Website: bh-photo
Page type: orders-overview
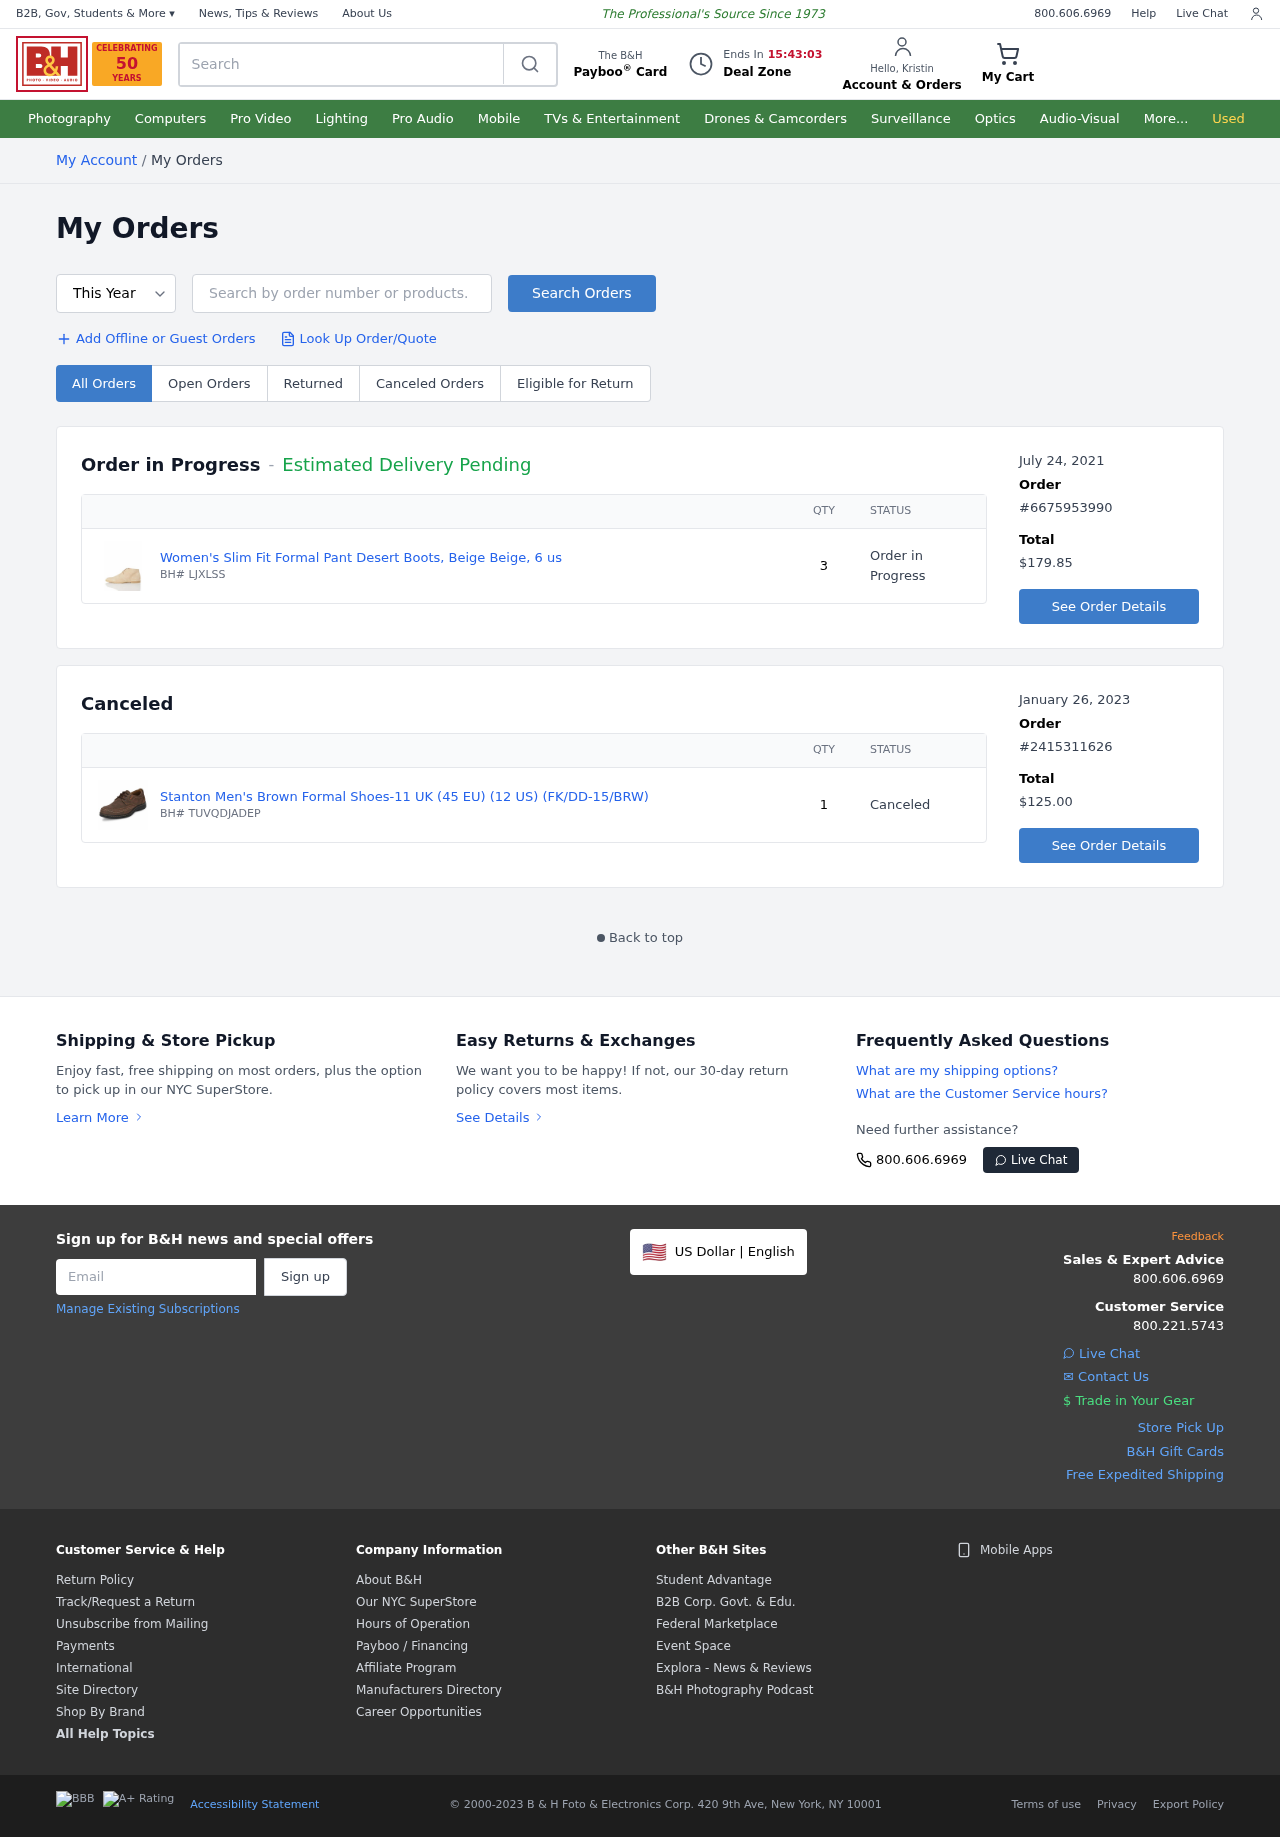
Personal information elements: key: PII_FIRSTNAME
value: Kristin
Product elements: key: PRODUCT1_NAME
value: Women's Slim Fit Formal Pant Desert Boots, Beige Beige, 6 us
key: PRODUCT1_QUANTITY
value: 3
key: PRODUCT2_NAME
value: Stanton Men's Brown Formal Shoes-11 UK (45 EU) (12 US) (FK/DD-15/BRW)
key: PRODUCT2_QUANTITY
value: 1
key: PRODUCT1_SKU
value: BH# LJXLSS
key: PRODUCT2_SKU
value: BH# TUVQDJADEP
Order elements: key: ORDER_DATE
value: July 24, 2021
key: ORDER_ID
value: #6675953990
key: ORDER_TOTAL
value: $179.85
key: ORDER_DATE2
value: January 26, 2023
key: ORDER_ID2
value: #2415311626
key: ORDER_TOTAL2
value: $125.00
Search elements: key: HEADER_SEARCH
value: Search
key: SEARCH_ORDERS
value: Search by order number or products.